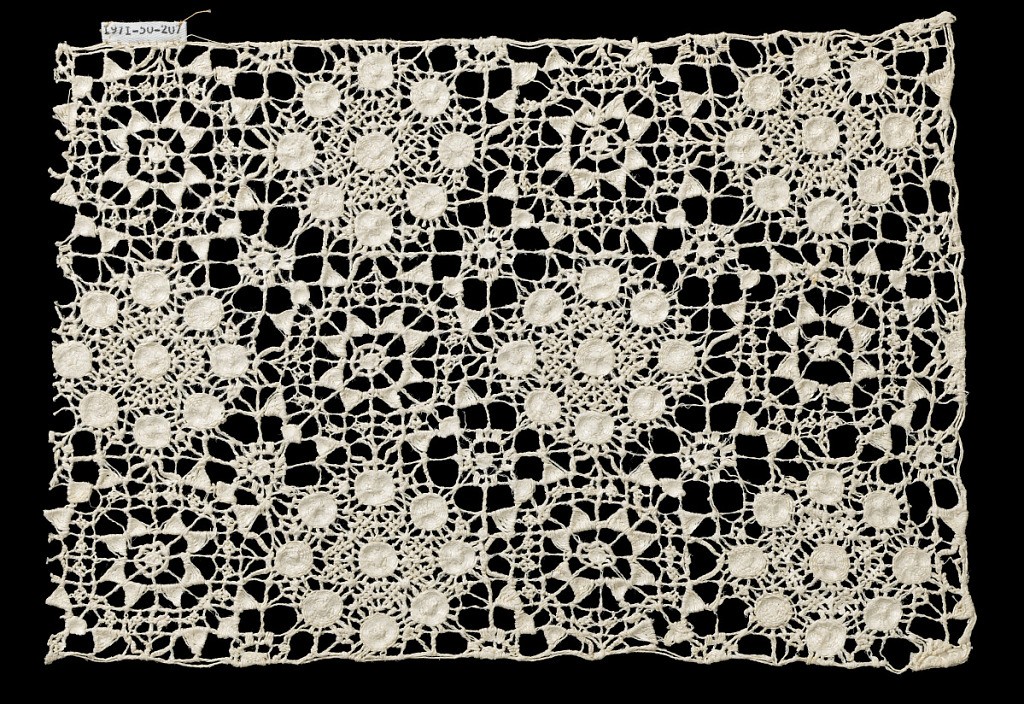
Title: Fragment
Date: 17th century
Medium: linen Technique: needlework on hand knotted net
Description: Fragment of a border with a pattern of alternating circles and stars.